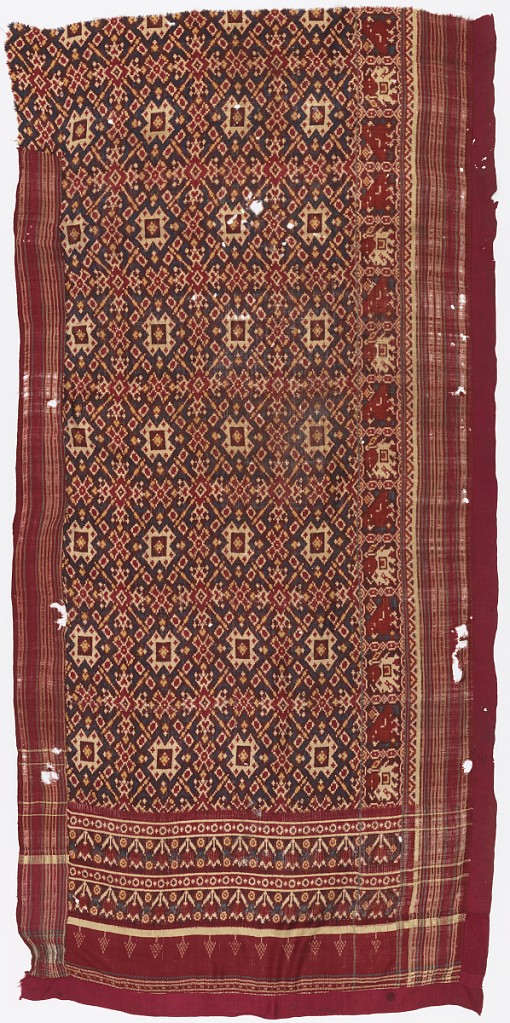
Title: Patola
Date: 19th century
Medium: silk Technique: tied resist patterning in warp and weft (double ikat)
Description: Popat-Kunjar pattern. The center is divided in lozenges filled with geometric patterns. One side (length) has a border consisting of small panels filled with an elephant and a parrot alternately. Another border (width) has two stripes with floral motifs and trees. Colors are red, yellow, brown, and peacock blue.